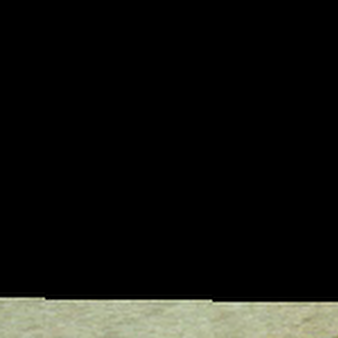
Label: other